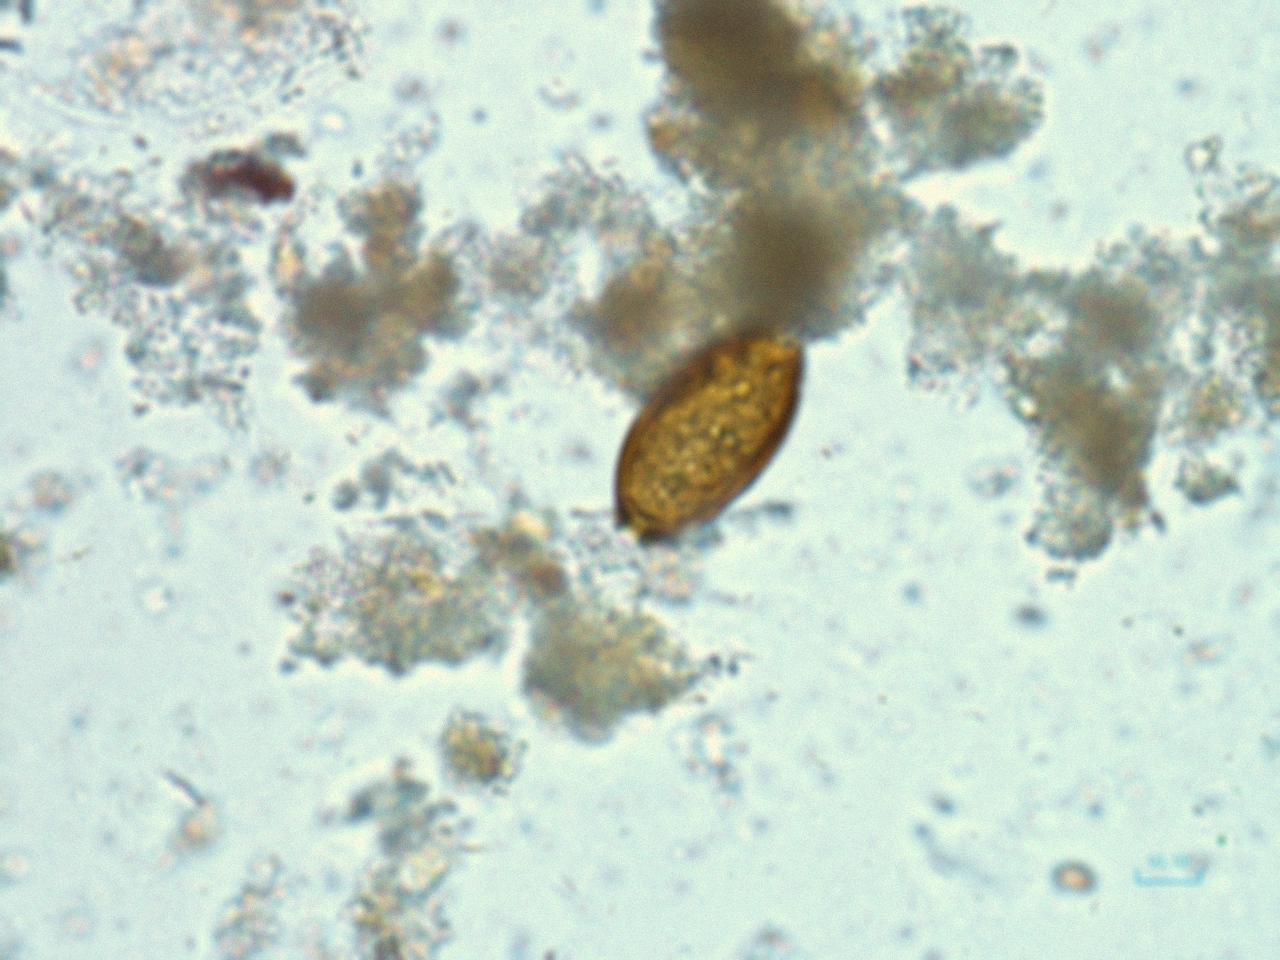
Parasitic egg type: Trichuris trichiura